Question: <URL>. The squares are coming from a CMS, i cannot hard code something. I need a clean way to always get 1 border thickness. At the moment the border thickness is sometimes 1 px and sometimes 2 px. The width of the container is given and it will always be 3 squares wide. So it will never have, say, 2 squares. Always $number_of_squares % 3 === 0
See screenshot

Is there a trick to it?
HTML:
'''
<div class="container"><div></div><div></div><div></div><div></div><div></div><div></div><div></div><div></div><div></div></div>
'''
CSS:
'''
div{
display:inline-block;
height: 100px;
width: 100px;
vertical-align: top;
background-color: burlywood;
border: 1px solid #ccc;
}
.container{
width: 400px;
height: 400px;
background-color: white;
border: none;
}
'''
See <URL>
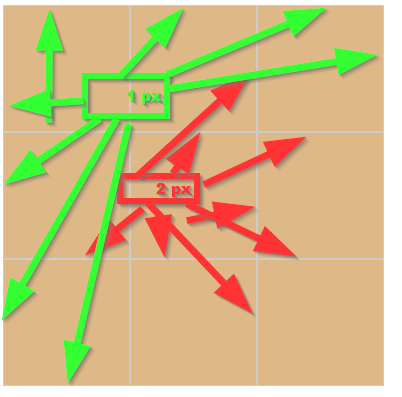
Answer: give container 'padding:1px 0 0 1px';
& divs 'margin:-1px 0 0 -1px';
Here is jsFiddle: <URL>